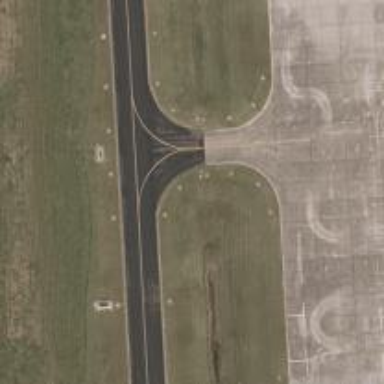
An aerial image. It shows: Image of taxiway at airport.